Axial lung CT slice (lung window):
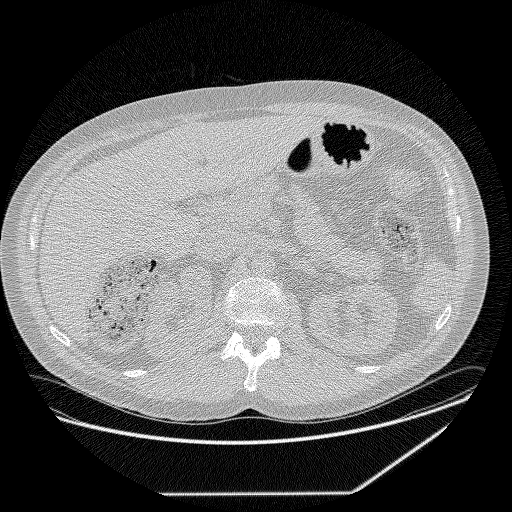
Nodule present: no